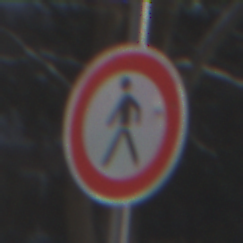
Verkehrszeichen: VerbotFussgaenger
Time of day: MorningAfternoon
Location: Outdoor (Special)
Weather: Clear
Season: Winter
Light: Natural